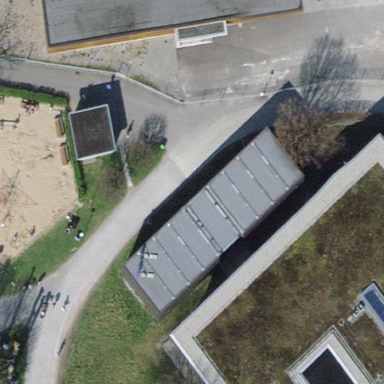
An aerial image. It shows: Flat-roofed university building with silver-colored roof.